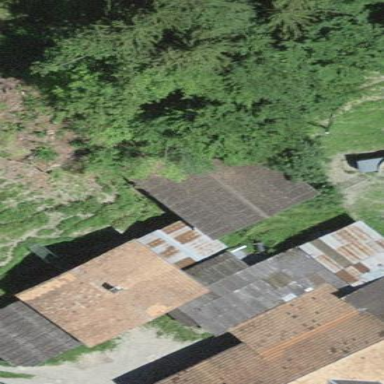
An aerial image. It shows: Shed building.